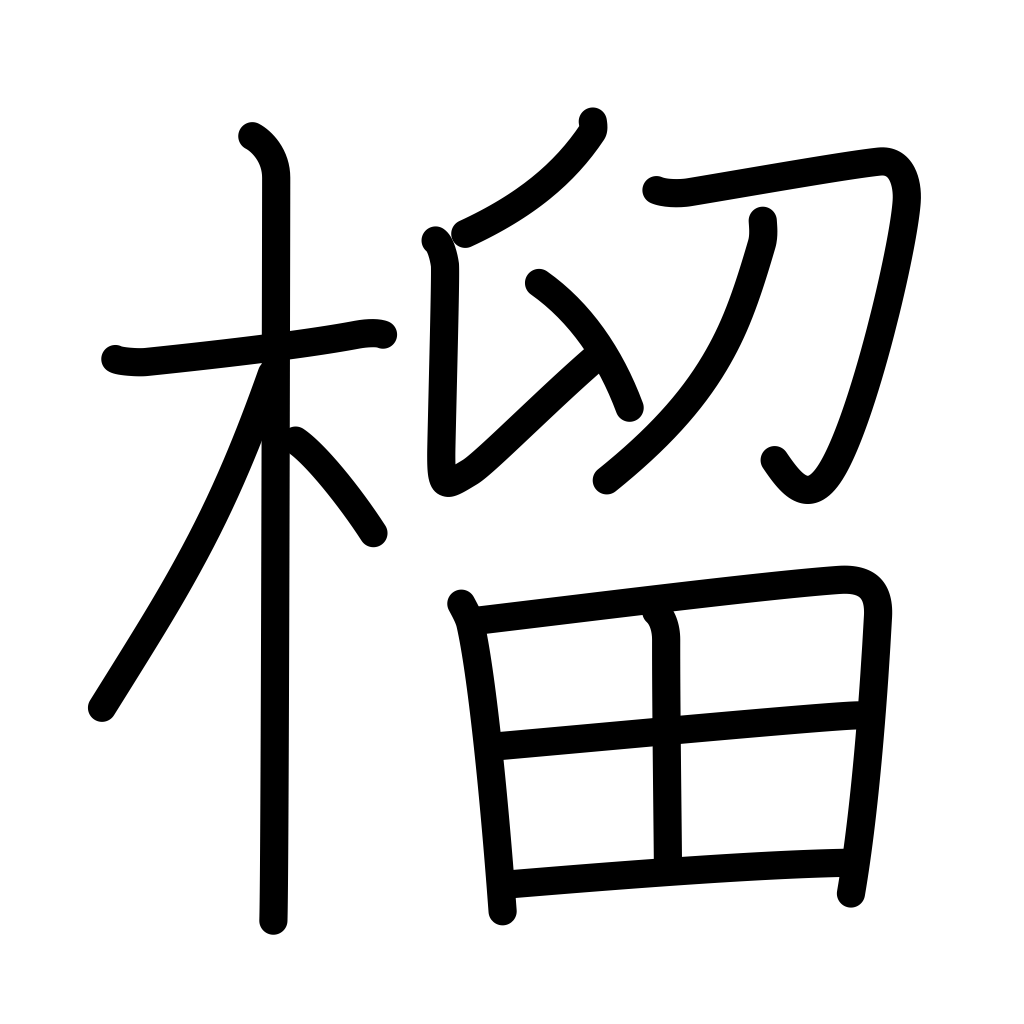
Meaning: pomegranate